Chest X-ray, PA view. Patient: 76 years old, sex F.
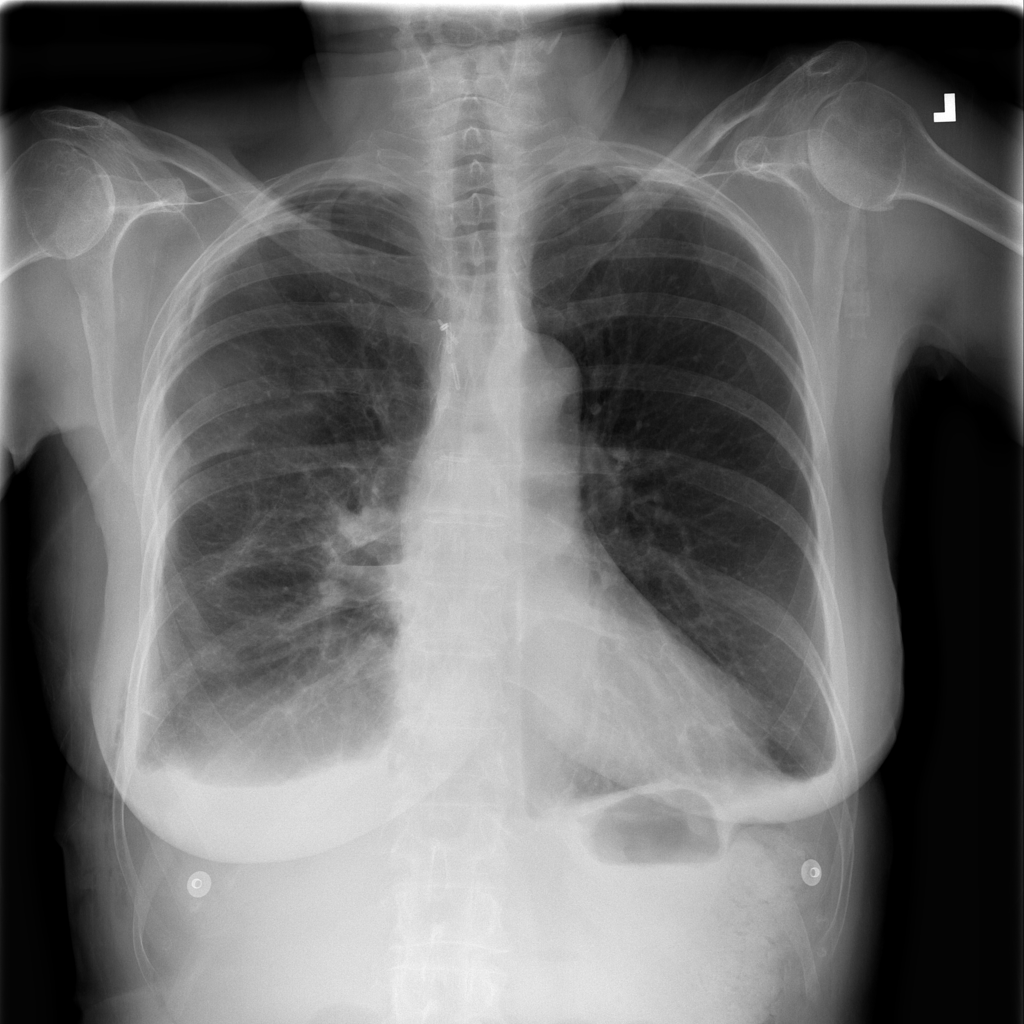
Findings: Effusion, Pleural_Thickening, Pneumothorax